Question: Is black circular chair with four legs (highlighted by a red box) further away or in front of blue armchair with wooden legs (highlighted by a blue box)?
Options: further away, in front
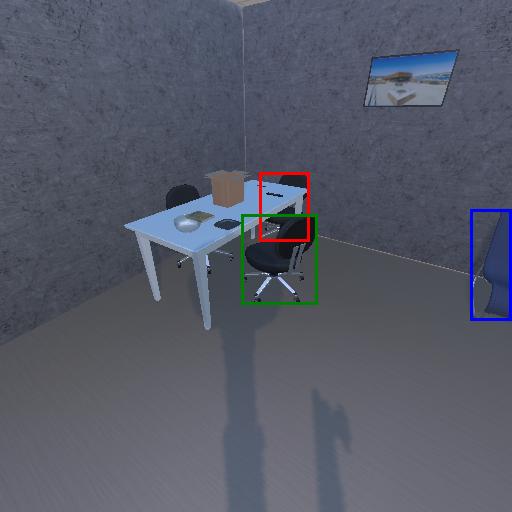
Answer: further away